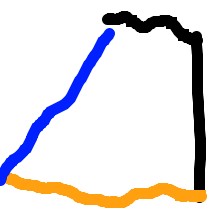
Shape: trapezoid